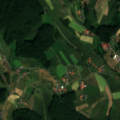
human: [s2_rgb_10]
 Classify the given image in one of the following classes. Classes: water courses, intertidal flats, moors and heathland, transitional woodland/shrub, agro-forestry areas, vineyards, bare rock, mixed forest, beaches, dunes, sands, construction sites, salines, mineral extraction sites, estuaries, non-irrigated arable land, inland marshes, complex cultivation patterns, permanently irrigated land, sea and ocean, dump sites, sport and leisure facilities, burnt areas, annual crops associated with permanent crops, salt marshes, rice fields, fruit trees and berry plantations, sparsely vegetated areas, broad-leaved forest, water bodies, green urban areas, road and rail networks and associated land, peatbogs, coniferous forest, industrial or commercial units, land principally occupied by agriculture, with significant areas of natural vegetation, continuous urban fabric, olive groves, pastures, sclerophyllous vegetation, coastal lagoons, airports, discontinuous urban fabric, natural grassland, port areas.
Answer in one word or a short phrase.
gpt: non-irrigated arable land, complex cultivation patterns, land principally occupied by agriculture, with significant areas of natural vegetation, broad-leaved forest